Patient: sex M, age 62
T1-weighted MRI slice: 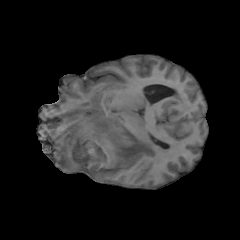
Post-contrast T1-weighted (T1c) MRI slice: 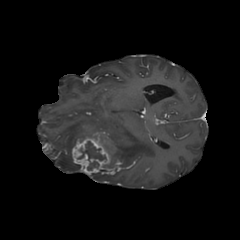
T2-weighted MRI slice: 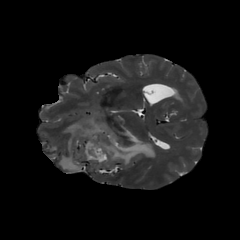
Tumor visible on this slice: yes
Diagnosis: Glioblastoma, IDH-wildtype
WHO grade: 4